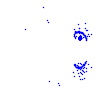
Particle: electron